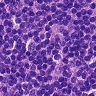
Metastatic tissue present: no